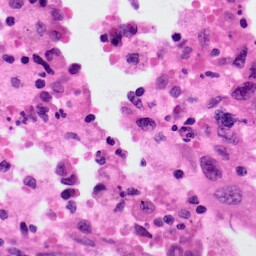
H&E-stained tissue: Lung